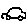
Label: car